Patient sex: M
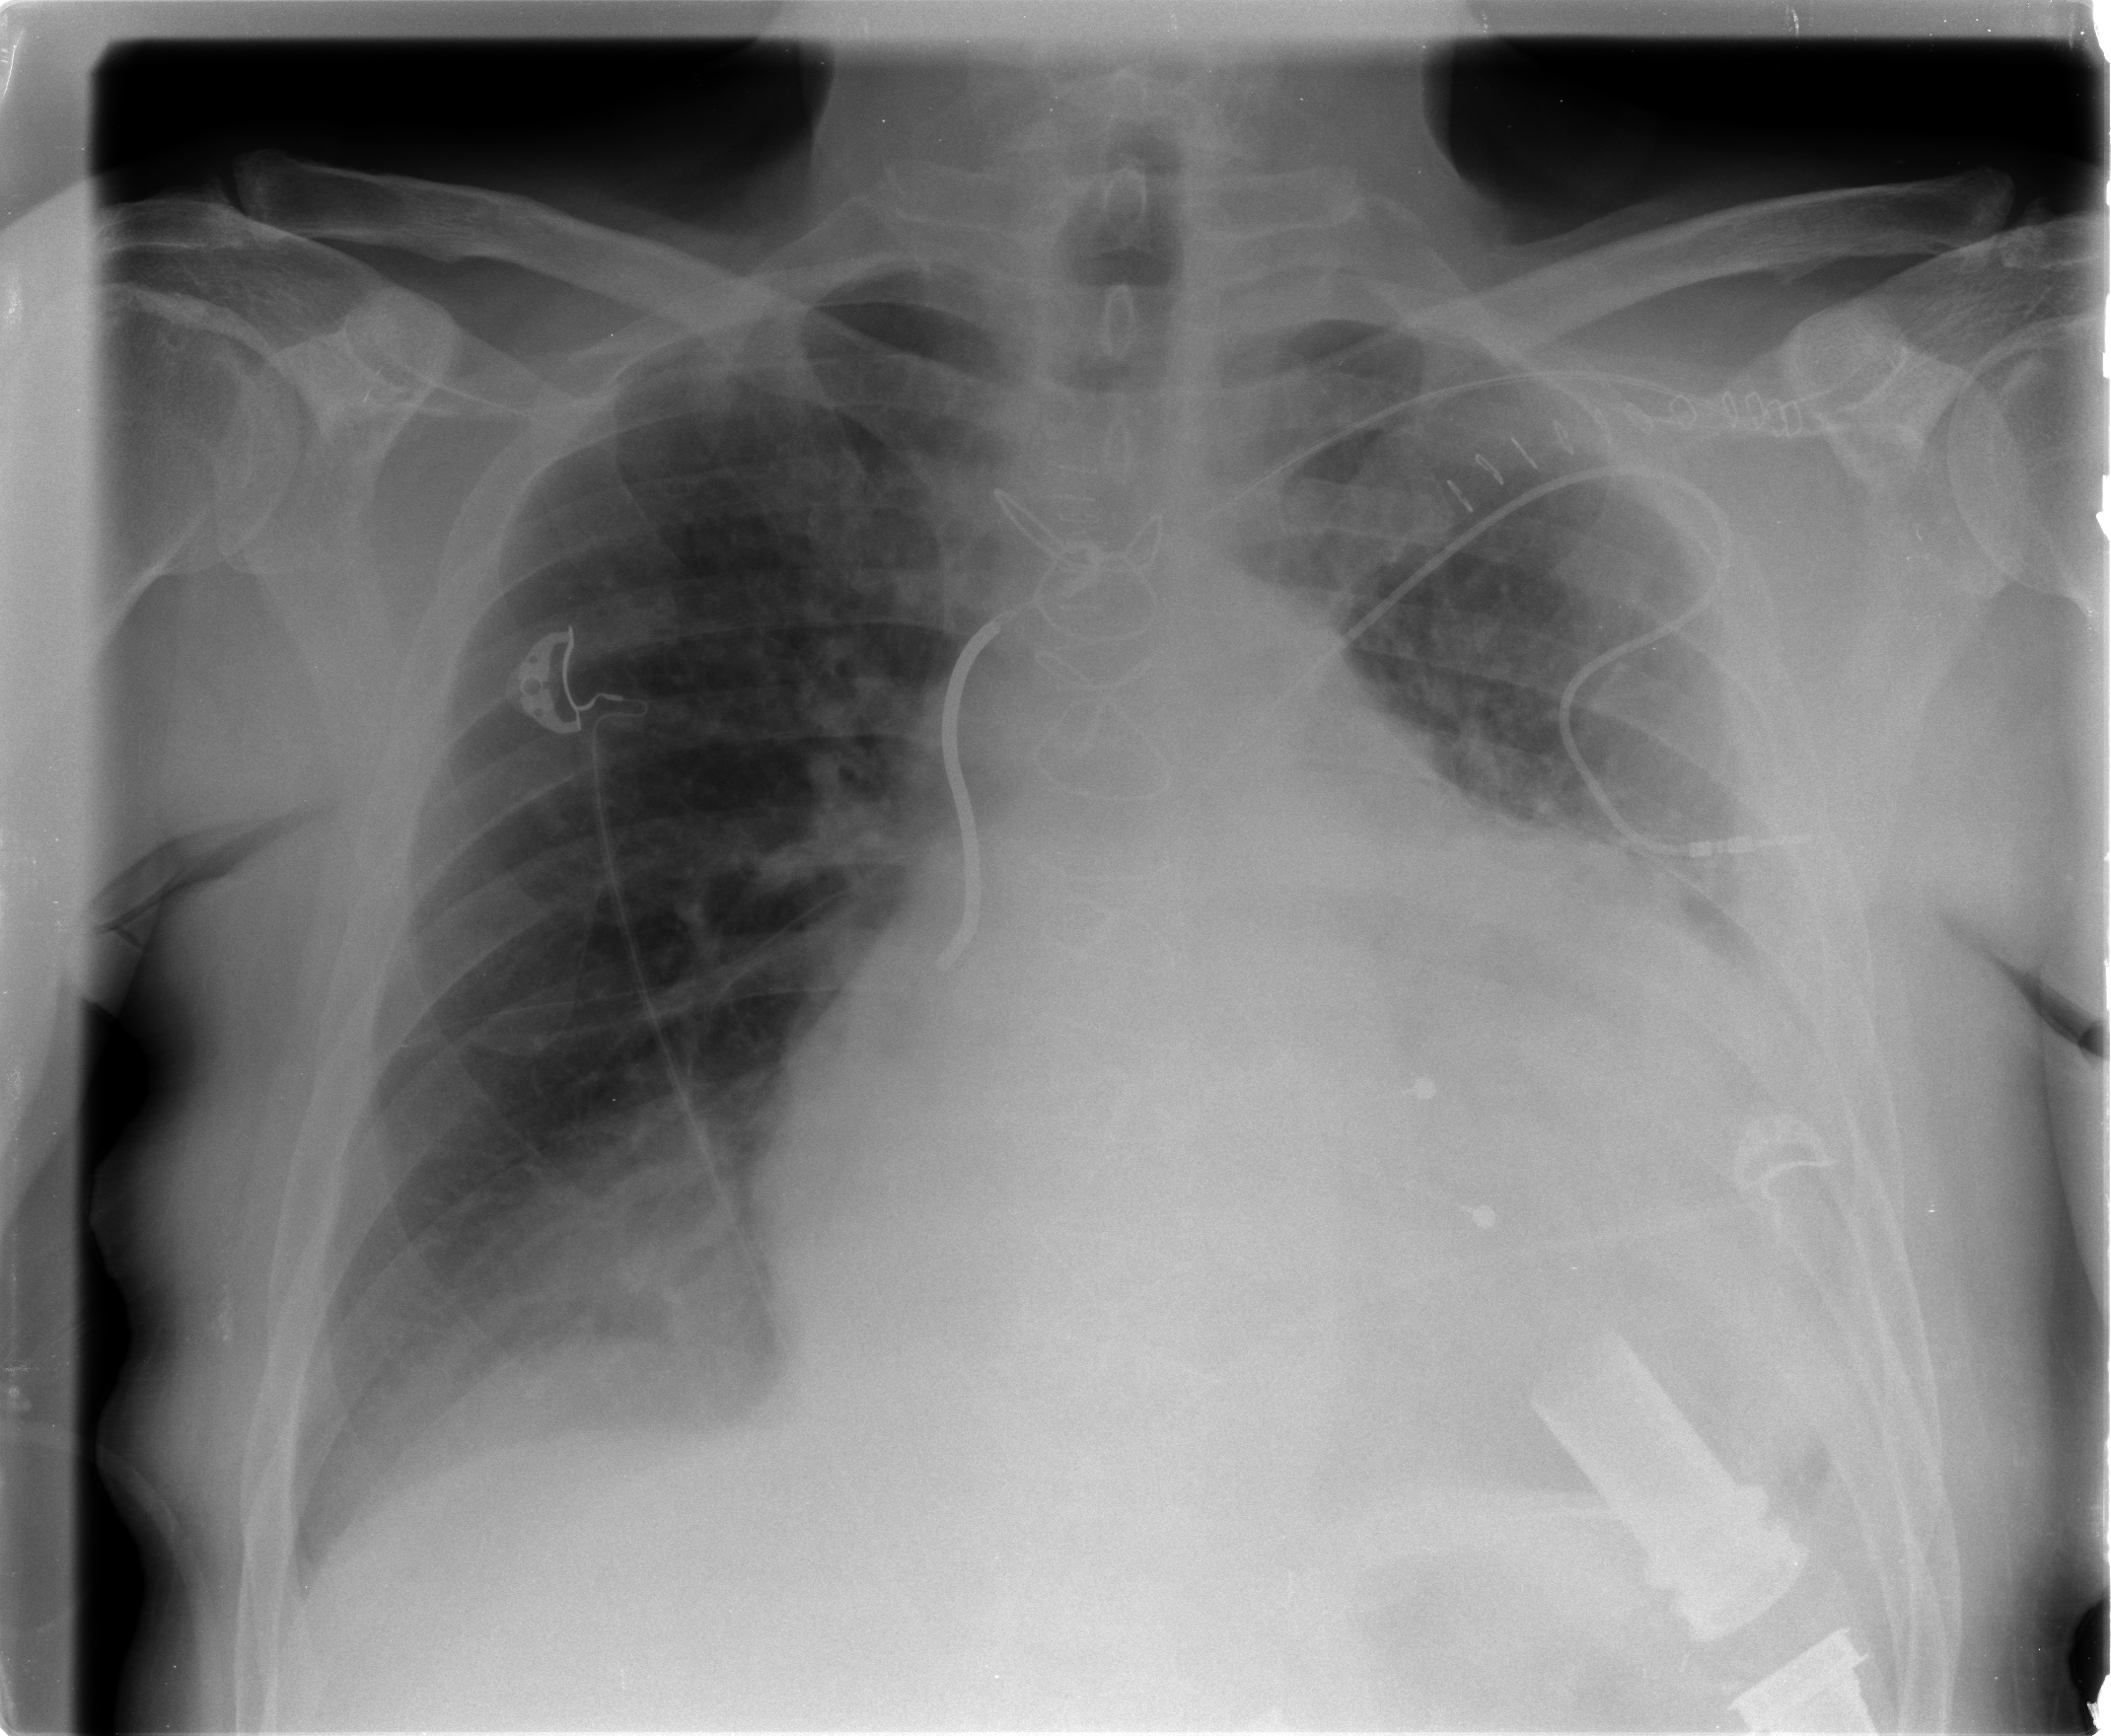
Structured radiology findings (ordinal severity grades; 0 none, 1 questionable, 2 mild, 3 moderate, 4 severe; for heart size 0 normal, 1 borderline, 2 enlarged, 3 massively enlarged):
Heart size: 3
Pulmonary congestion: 3
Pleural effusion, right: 2
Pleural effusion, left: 2
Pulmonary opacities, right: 2
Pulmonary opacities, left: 2
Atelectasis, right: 2
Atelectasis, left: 2